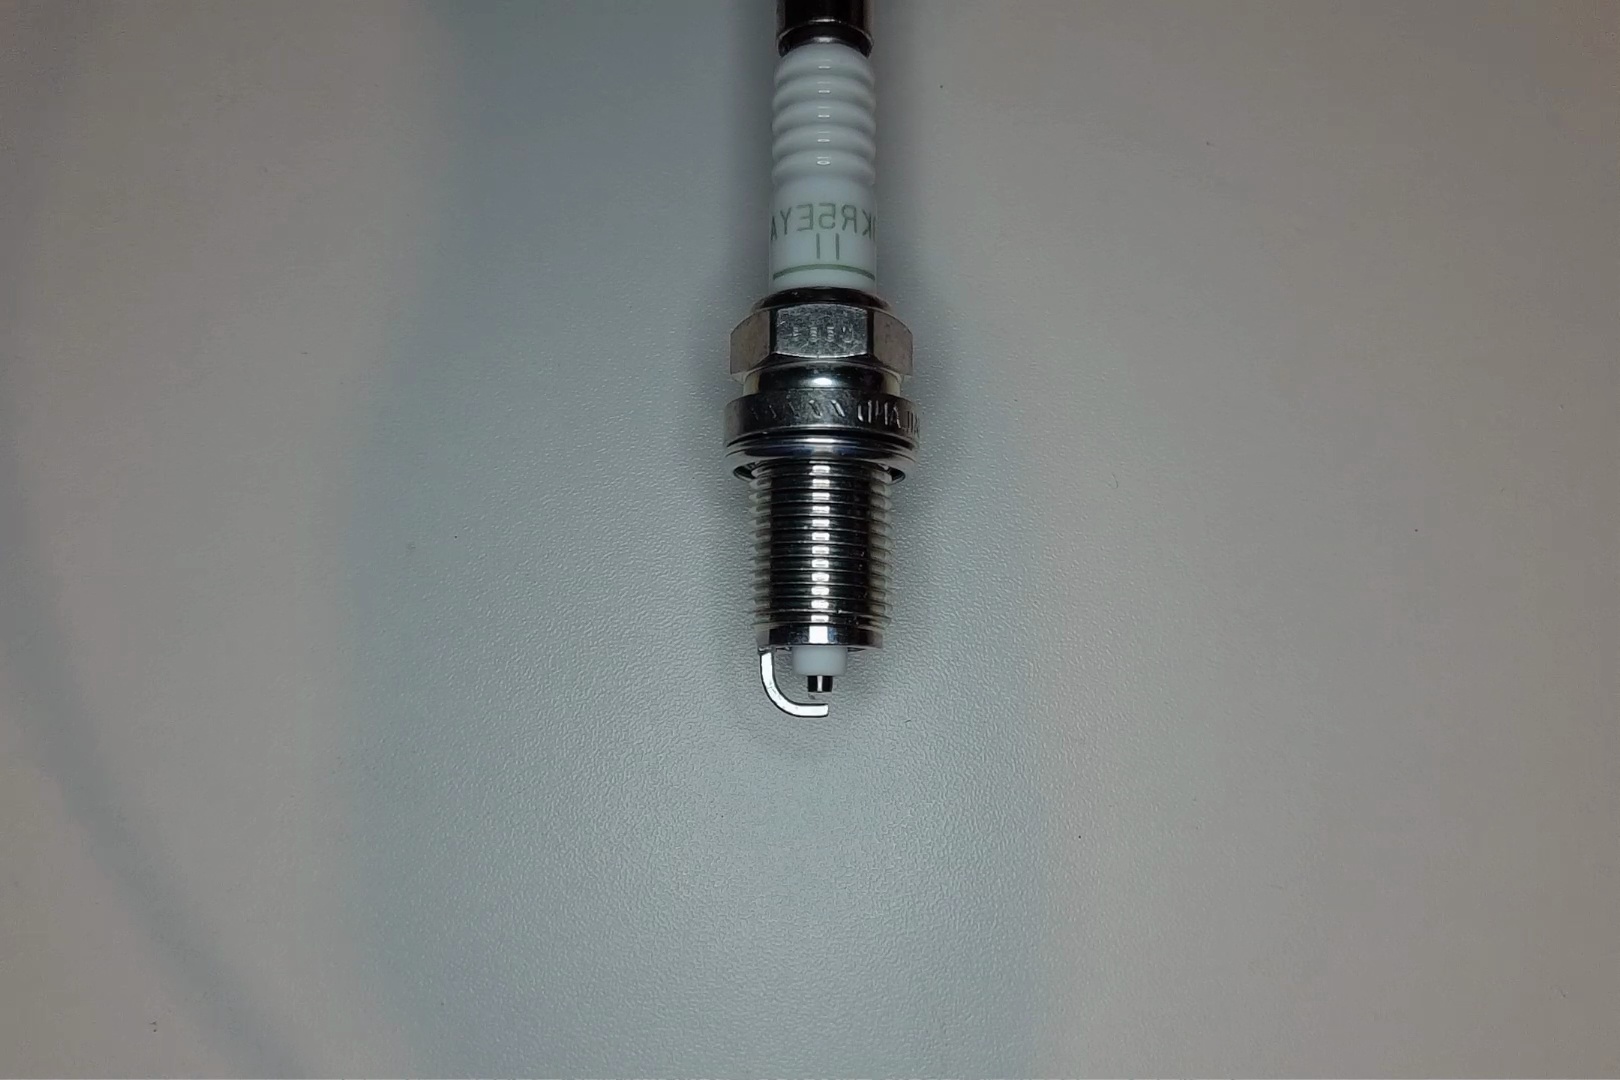
Label: no anomaly